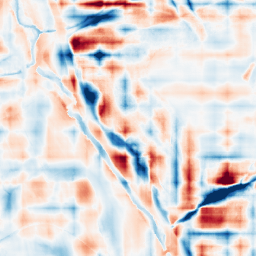
Category: wavelet
Decomposition family: wavelet_reverse_biorthogonal
Decomposition parameters: wavelet: rbio2.4
level: 5
Upsampling method: quintic
Upsampling parameters: scale: 8
Upsampling scale: 8